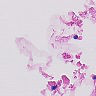
Metastatic tissue present: no